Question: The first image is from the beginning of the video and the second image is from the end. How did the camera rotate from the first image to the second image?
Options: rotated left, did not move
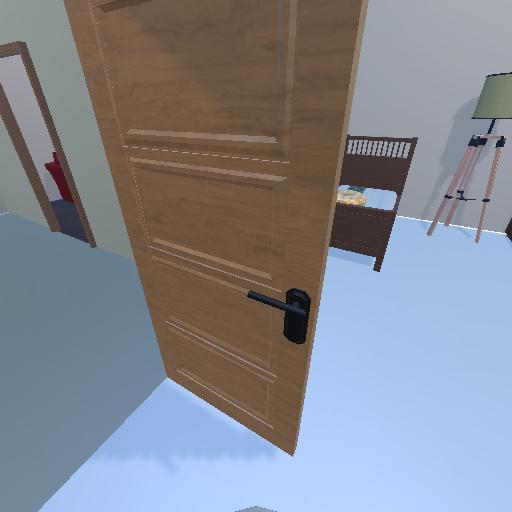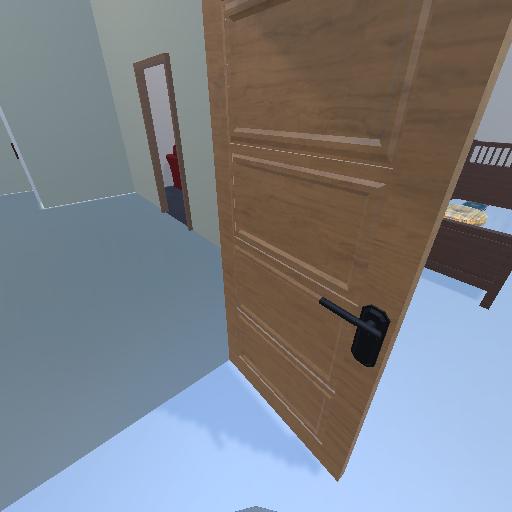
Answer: rotated left